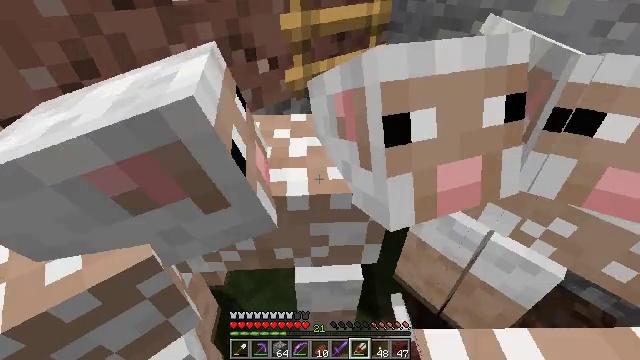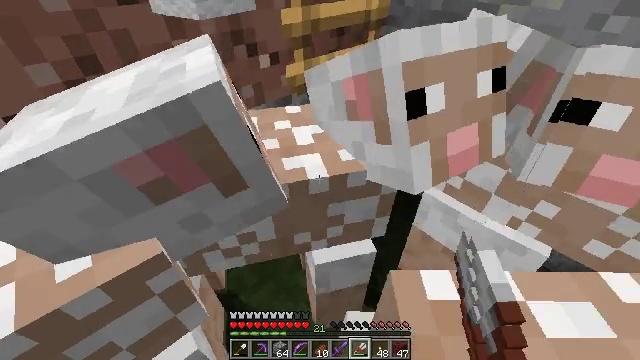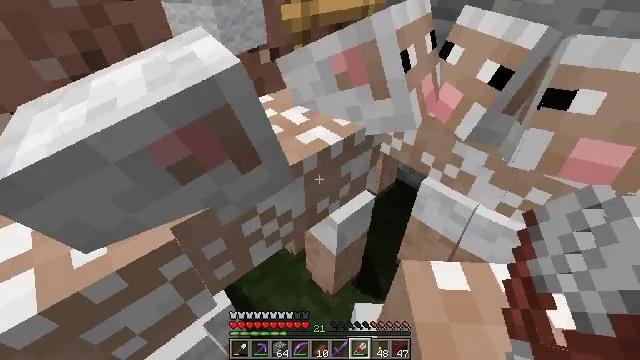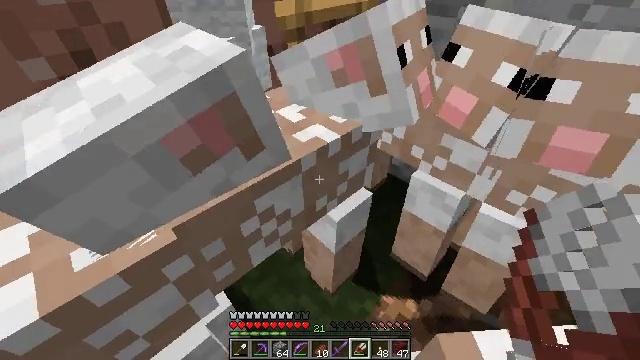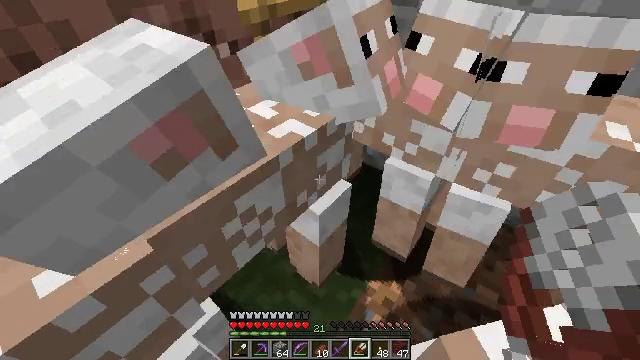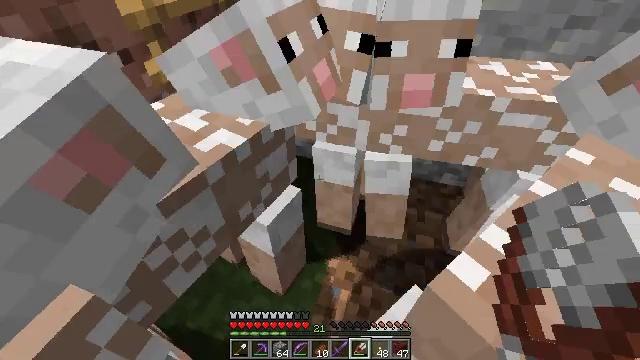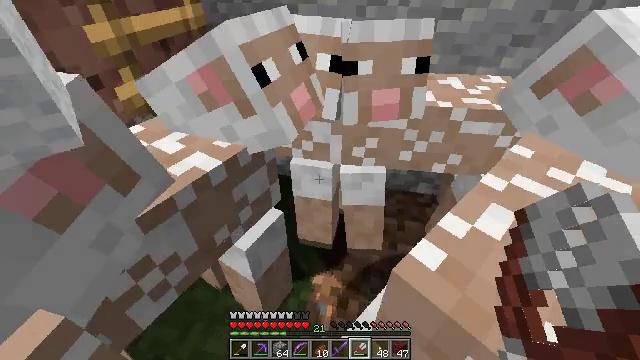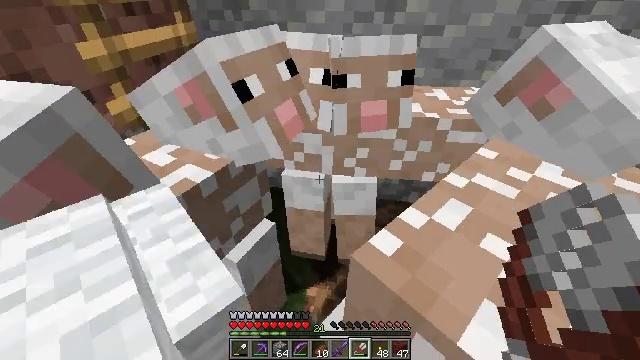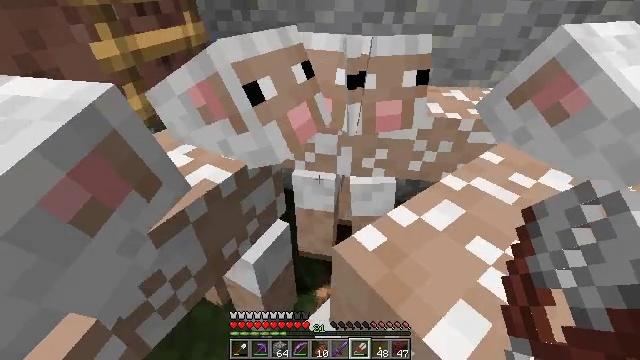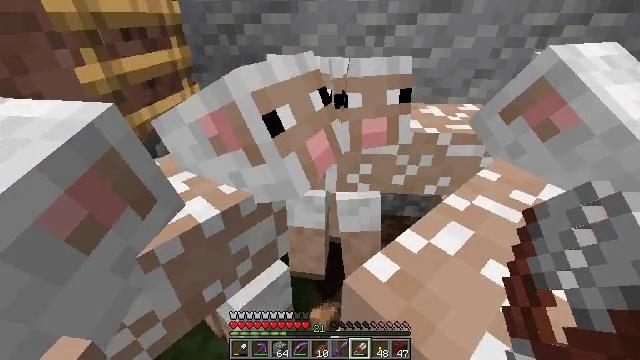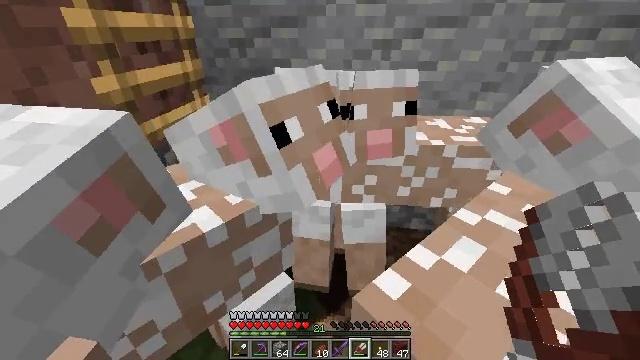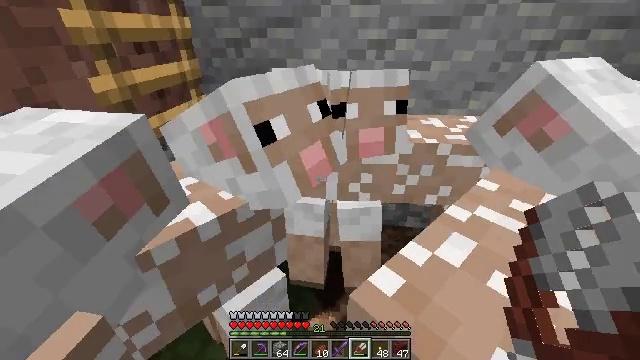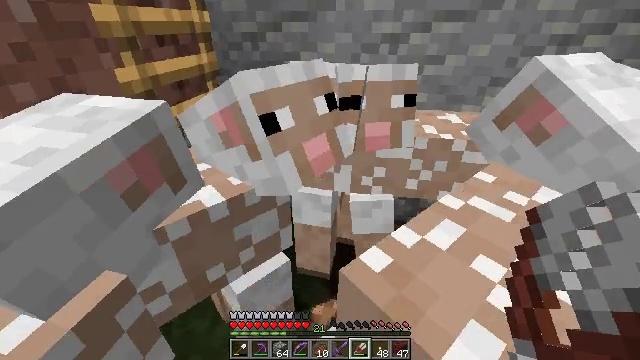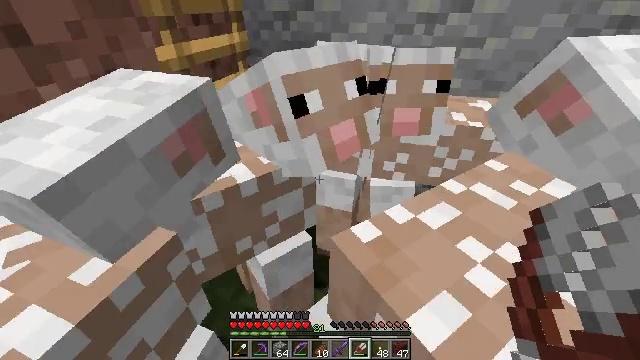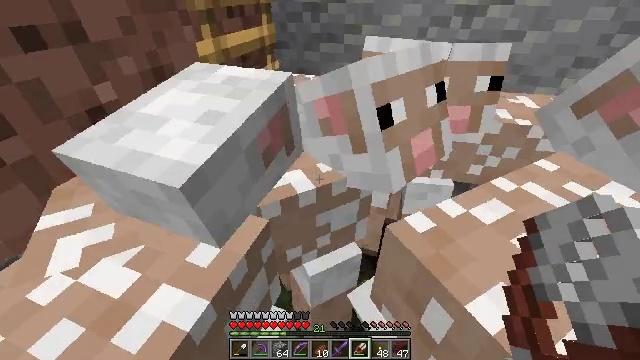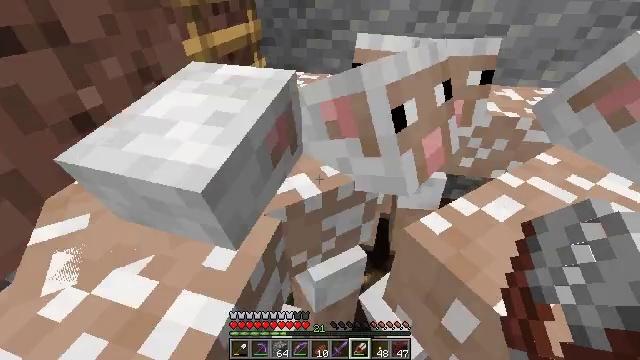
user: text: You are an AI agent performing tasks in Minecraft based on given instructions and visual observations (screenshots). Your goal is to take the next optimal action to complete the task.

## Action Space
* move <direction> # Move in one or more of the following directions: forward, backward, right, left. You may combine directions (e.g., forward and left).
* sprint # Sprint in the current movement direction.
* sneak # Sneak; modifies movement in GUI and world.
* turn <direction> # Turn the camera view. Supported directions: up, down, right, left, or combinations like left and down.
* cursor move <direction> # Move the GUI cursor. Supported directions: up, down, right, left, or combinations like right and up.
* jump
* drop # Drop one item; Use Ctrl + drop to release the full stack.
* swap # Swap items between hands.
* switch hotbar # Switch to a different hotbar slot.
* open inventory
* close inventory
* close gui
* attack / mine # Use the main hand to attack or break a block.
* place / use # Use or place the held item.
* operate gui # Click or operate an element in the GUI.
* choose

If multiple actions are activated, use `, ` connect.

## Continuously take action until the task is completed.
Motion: motion action
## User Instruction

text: Kill mobs.
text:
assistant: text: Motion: turn right, use / place
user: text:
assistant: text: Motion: turn right, use / place
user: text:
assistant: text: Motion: turn right, use / place
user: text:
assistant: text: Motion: turn right and down, use / place
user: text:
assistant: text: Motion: turn right, use / place
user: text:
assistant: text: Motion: turn right and up, use / place
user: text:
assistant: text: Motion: turn right and up, use / place
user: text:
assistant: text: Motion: use / place
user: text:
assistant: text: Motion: turn right and up, use / place
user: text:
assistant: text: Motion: turn left and up, use / place
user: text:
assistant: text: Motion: use / place
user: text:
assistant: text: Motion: turn left and down, use / place
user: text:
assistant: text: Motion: move left, turn left and down, use / place
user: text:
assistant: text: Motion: move forward and move left, turn down, use / place
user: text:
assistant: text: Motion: move forward and move left, turn right, use / place
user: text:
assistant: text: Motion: move forward and move left, turn right, use / place
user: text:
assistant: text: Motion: move forward and move left, turn right, use / place
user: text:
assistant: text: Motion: move forward and move left, turn right, use / place
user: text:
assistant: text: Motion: move forward and move left, turn right, use / place
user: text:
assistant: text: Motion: move forward and move left, turn right, use / place
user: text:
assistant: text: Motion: move forward and move left, turn right, use / place
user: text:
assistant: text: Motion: move forward, turn right, use / place
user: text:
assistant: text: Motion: move forward, turn right, use / place
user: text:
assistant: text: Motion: move forward, turn right
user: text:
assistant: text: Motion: move forward, turn right and up, use / place
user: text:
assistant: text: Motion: move forward, turn left, use / place
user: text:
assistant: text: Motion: move forward, use / place
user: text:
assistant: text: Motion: move forward, use / place
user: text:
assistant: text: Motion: move forward, use / place
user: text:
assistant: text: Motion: move forward, use / place